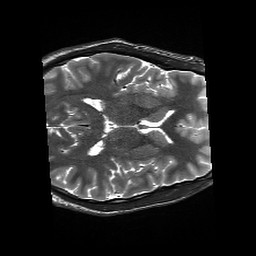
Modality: T2w
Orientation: axial
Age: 19
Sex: male